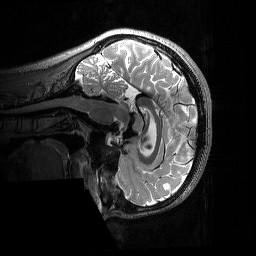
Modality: T2w
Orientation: sagittal
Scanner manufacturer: siemens
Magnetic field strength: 3 T
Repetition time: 3.2 s
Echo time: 0.565 s